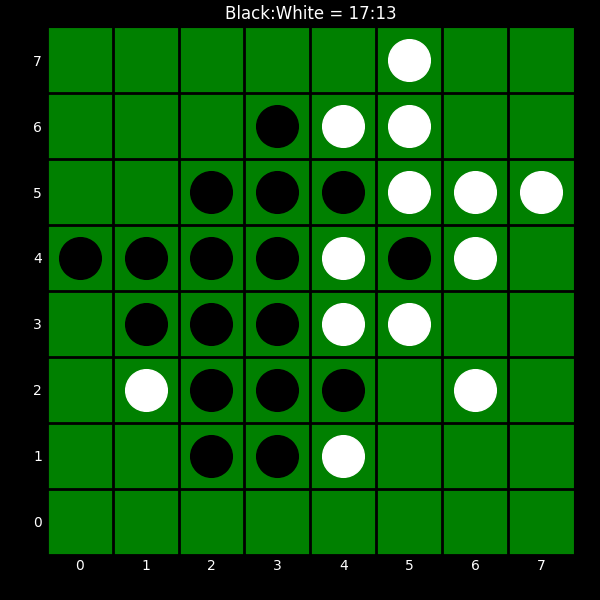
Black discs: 17
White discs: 13